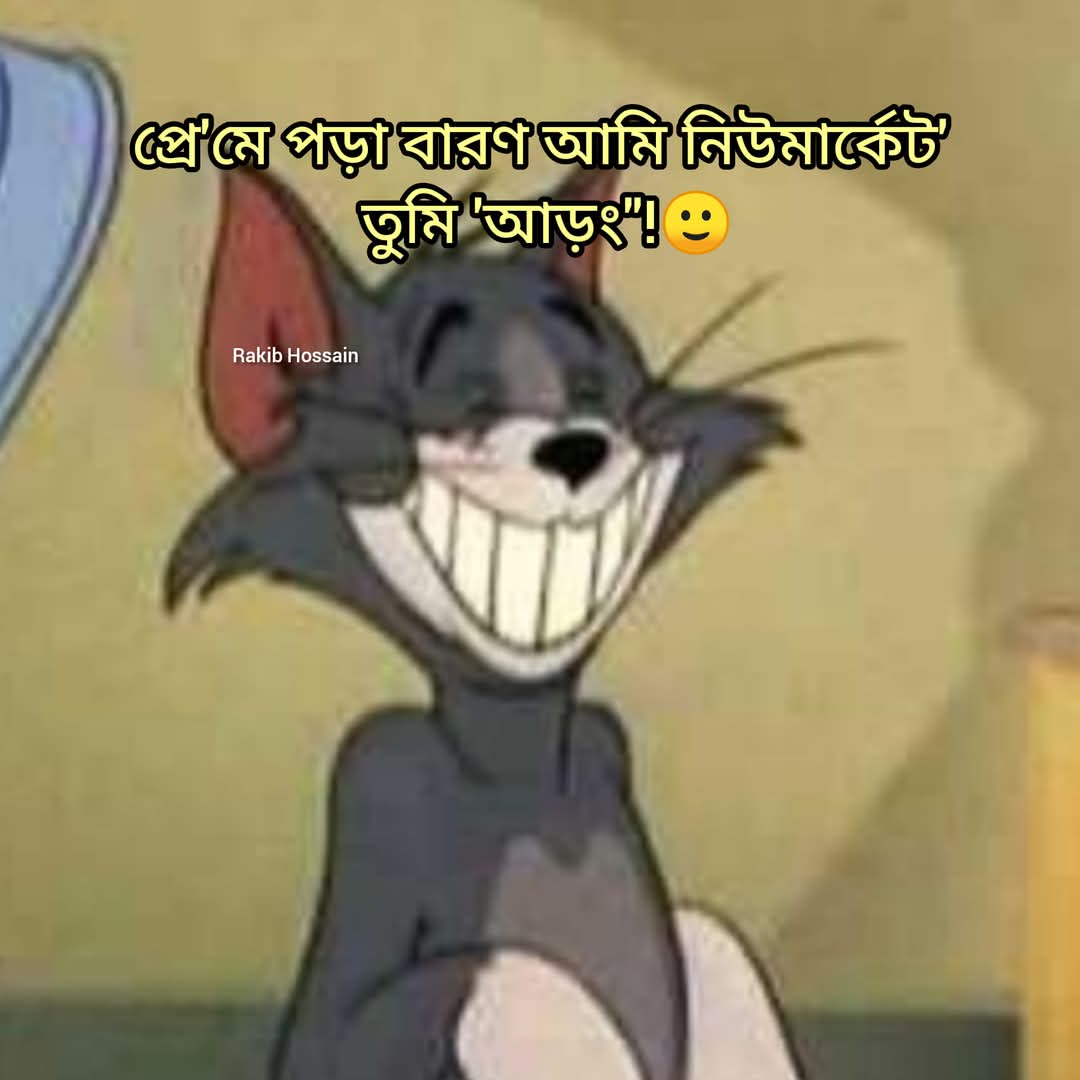
Text: প্রেমে পড়া বারণ আমি নিউমার্কেট' তুমি 'আড়ং"!
Label: Non Hate